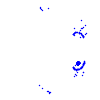
Particle: pion